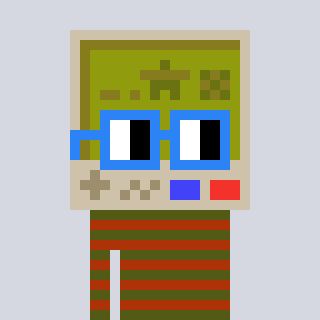
a pixel art character with square blue glasses, a gameboy-shaped head and a hotbrown-colored body on a cool background